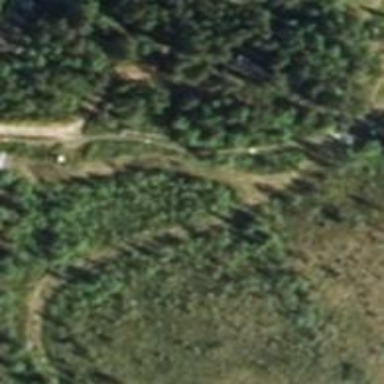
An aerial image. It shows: Nordic skiing trail groomed for classic and skating techniques.